Question: How to delete 'additional build files' from the project solution in Visual Studio?
I am forced to clear this files everytime manually when I want to give my executable program to anyone

Any solution?
I am using 'C#' and 'C++'.
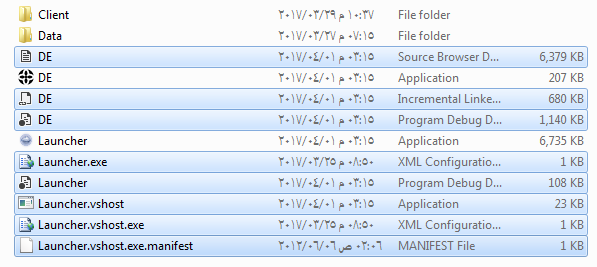
Answer: This is simple
1. Right click at the project
2. Go to build events. From there you can play with many things.